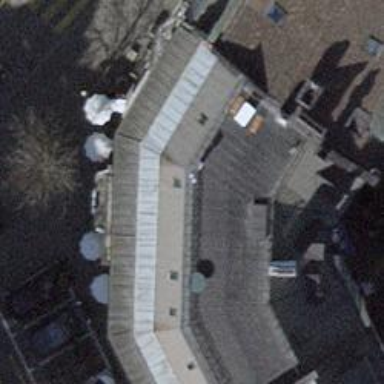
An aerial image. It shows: Restaurant.